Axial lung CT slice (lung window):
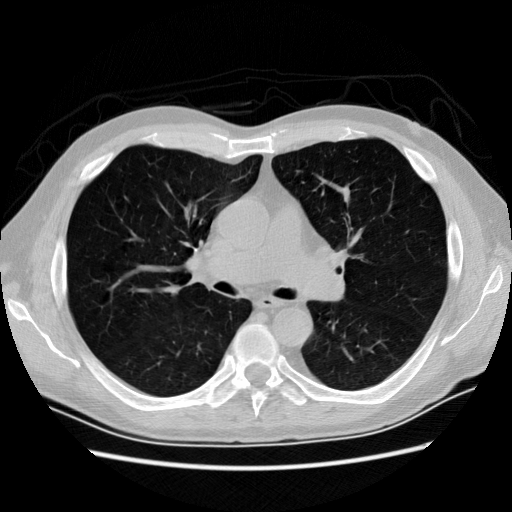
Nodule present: no